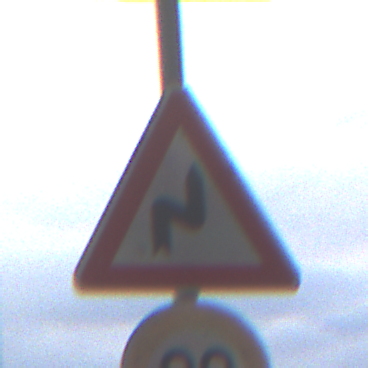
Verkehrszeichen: DoppelkurveRechts
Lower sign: Geschwindigkeit90
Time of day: MorningAfternoon
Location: Roofed (Urban)
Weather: PartlyCloudy
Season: NotSpecified
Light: Natural